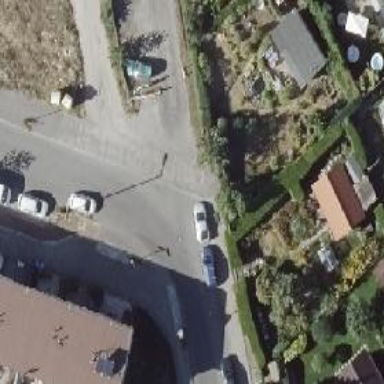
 and parallel parking lanes on the right side."